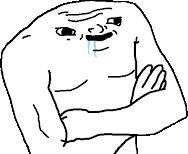
Label: 5_Brainlet